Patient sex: M
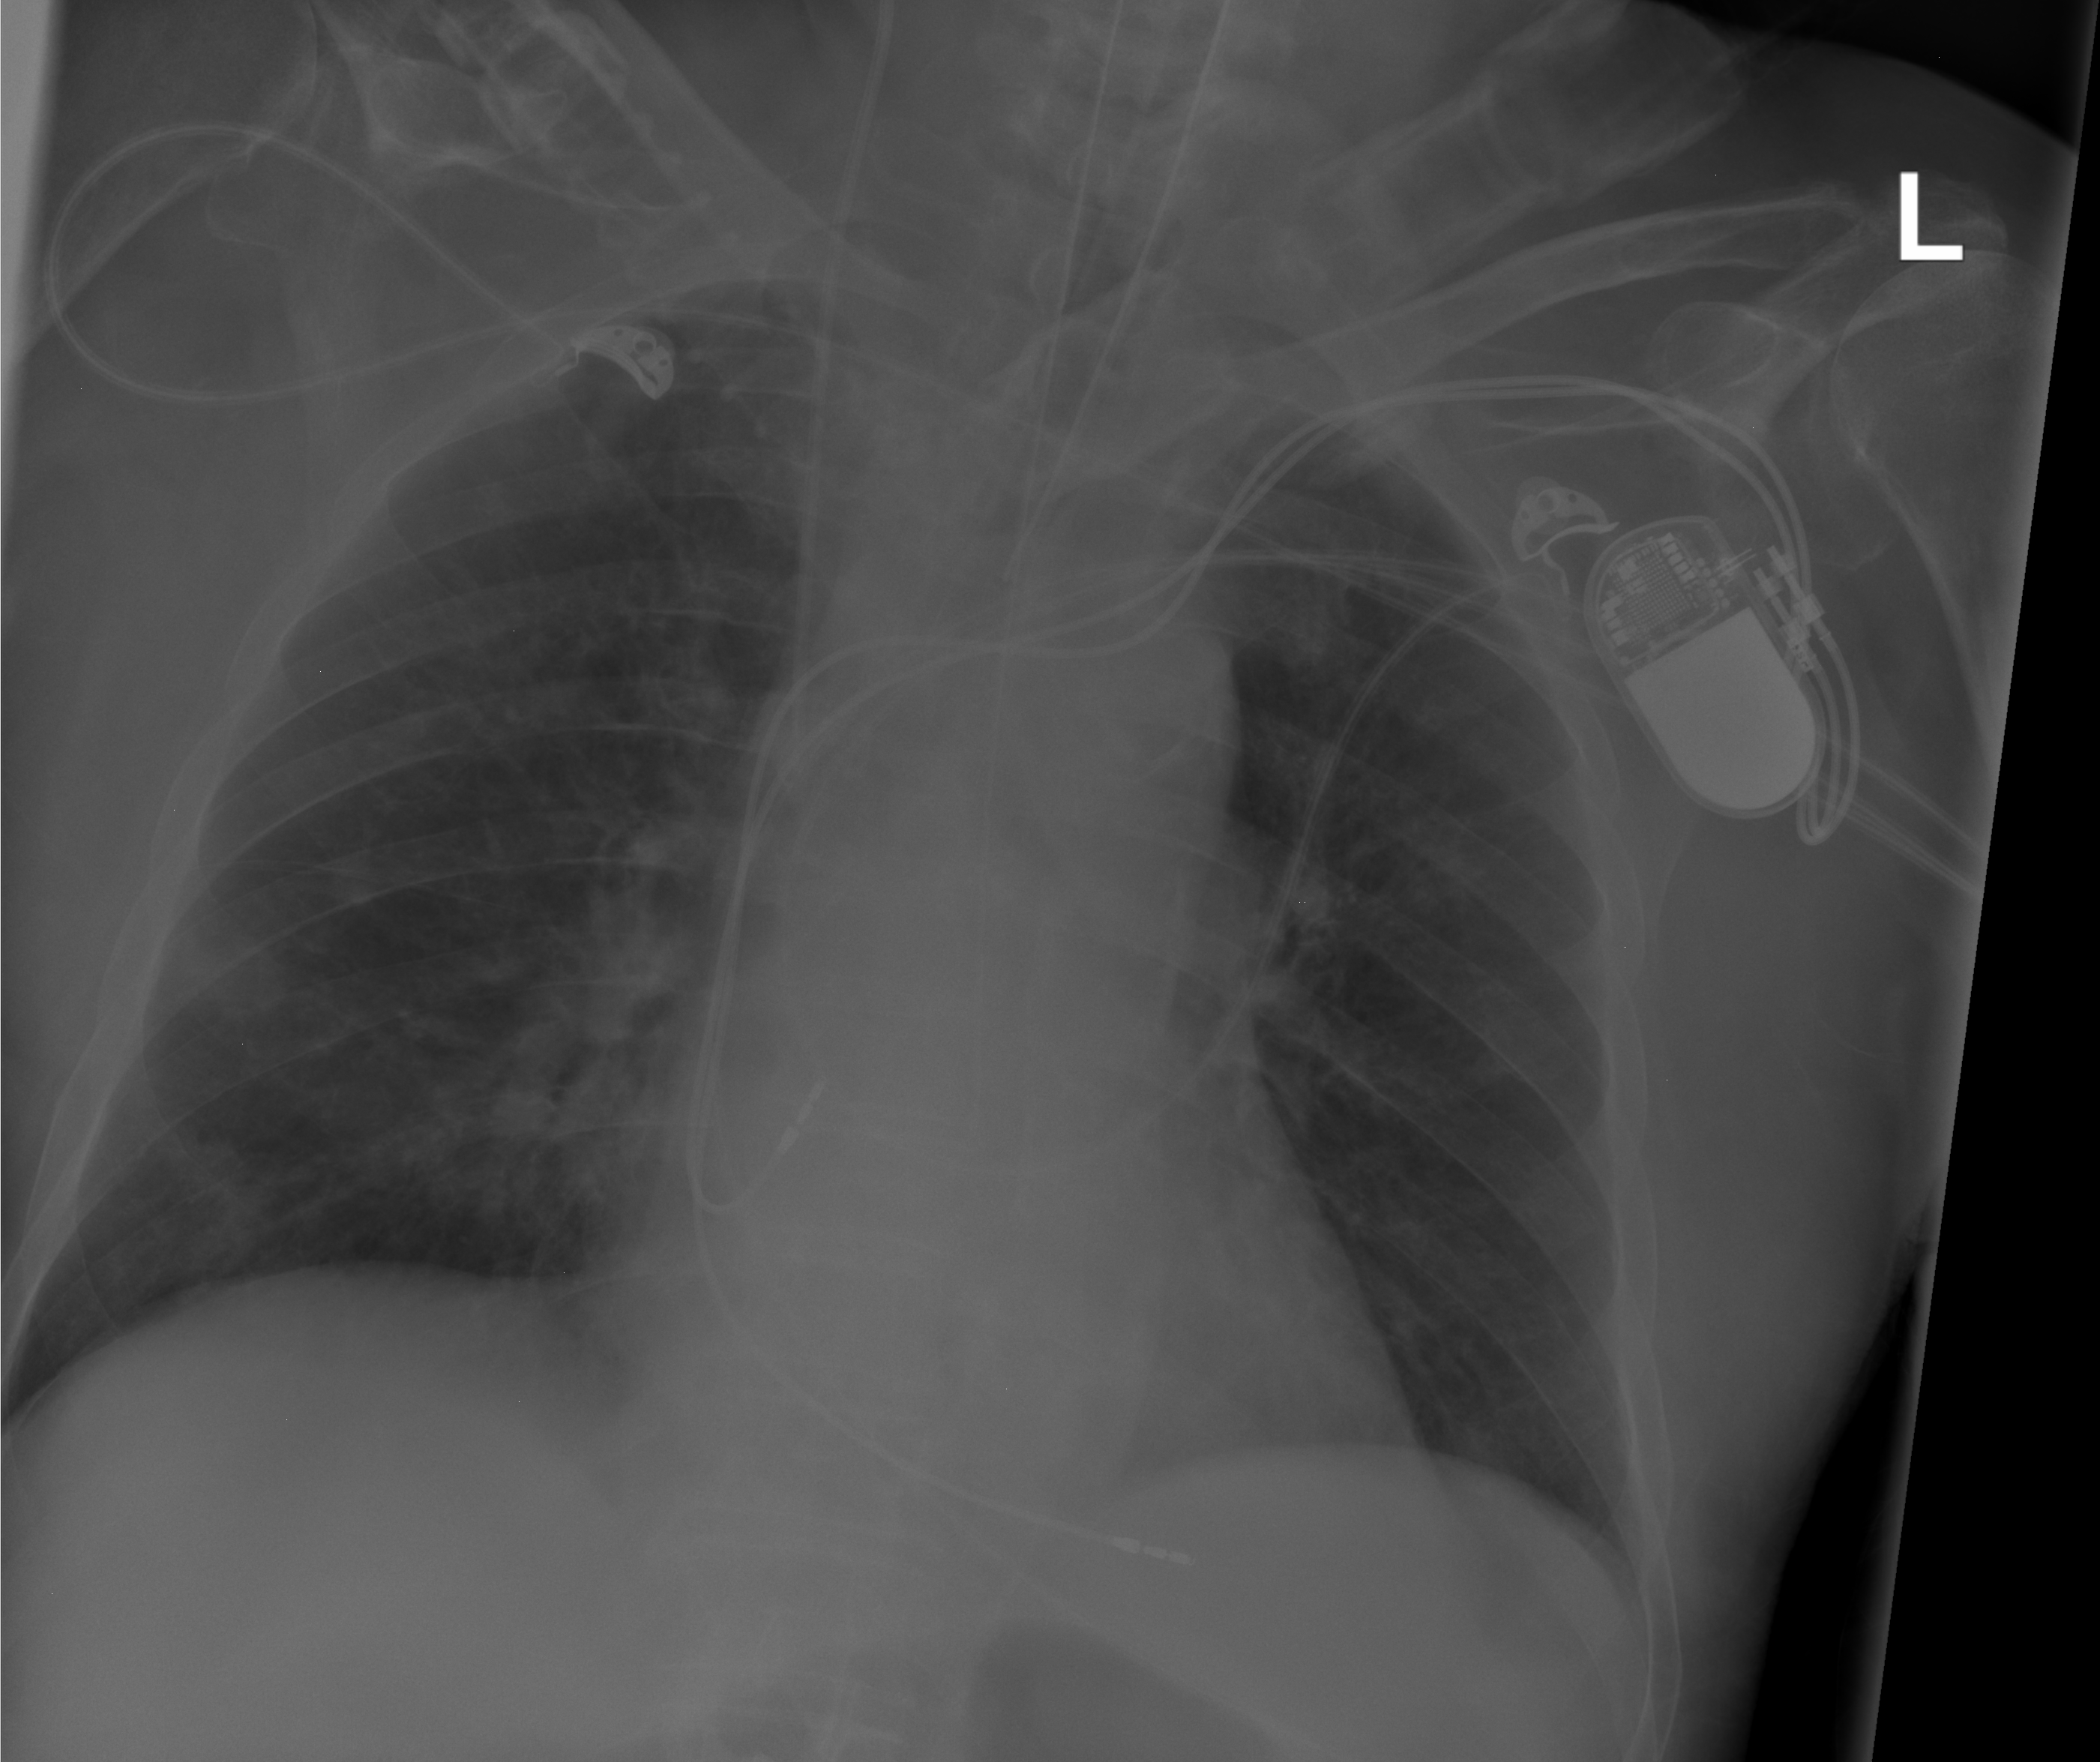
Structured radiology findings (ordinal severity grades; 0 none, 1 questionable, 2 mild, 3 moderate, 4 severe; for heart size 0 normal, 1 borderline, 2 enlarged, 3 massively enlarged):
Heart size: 2
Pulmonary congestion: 1
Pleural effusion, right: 0
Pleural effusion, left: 0
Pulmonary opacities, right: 2
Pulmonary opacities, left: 0
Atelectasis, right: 0
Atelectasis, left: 0